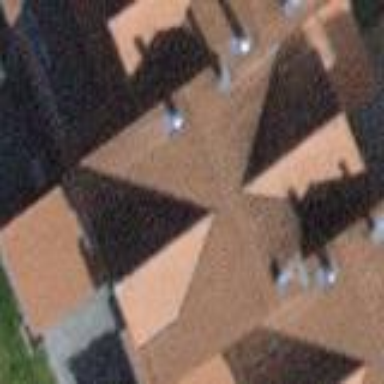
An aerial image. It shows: Simple house.